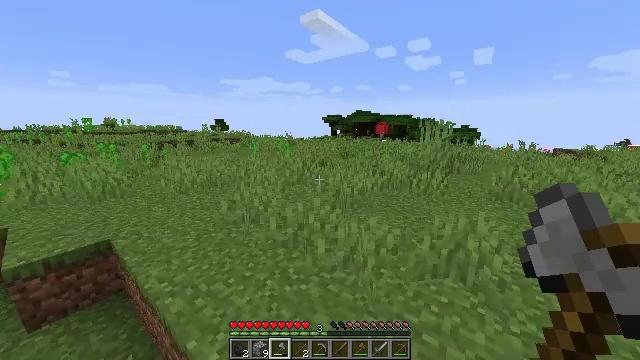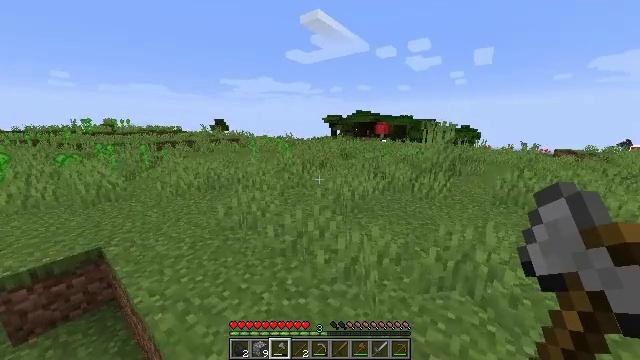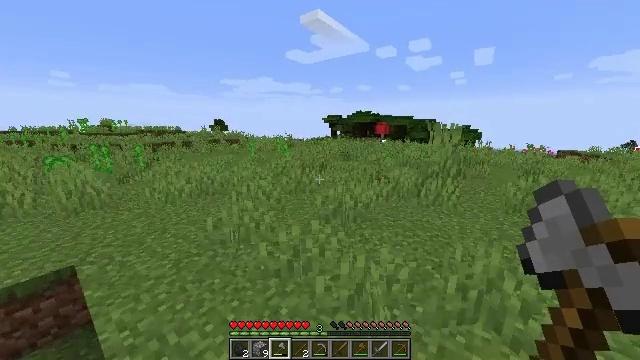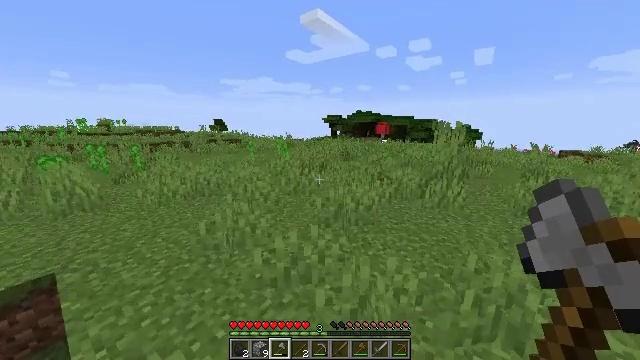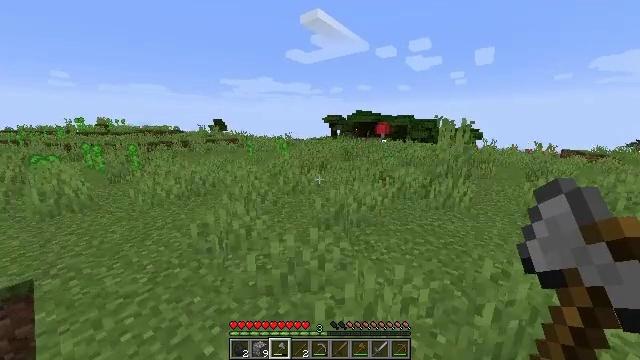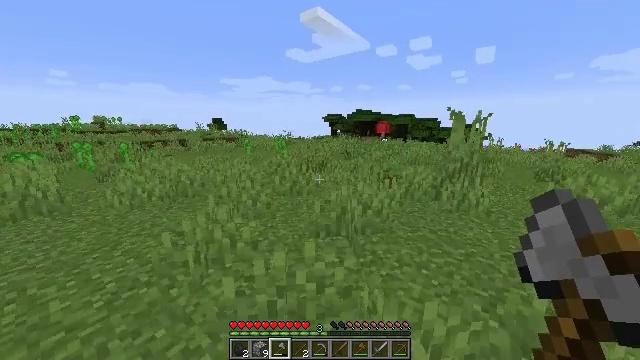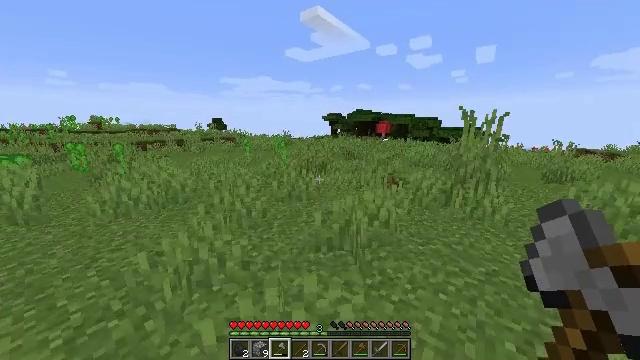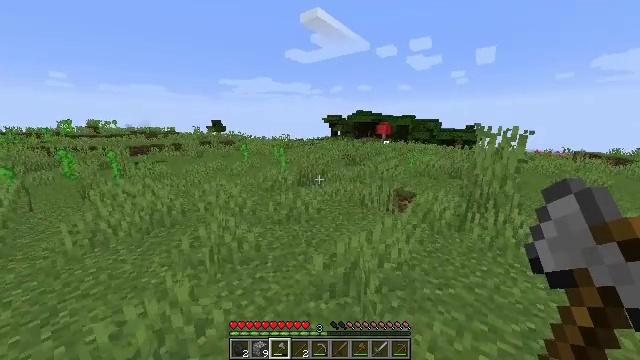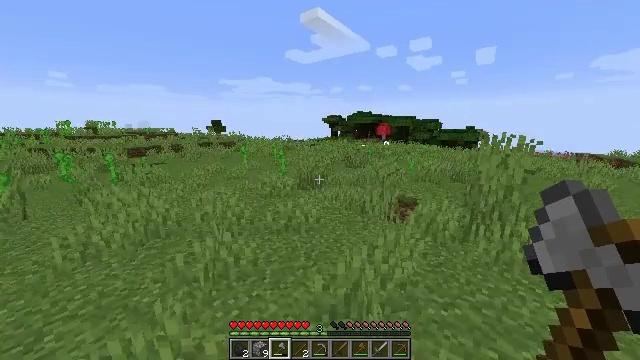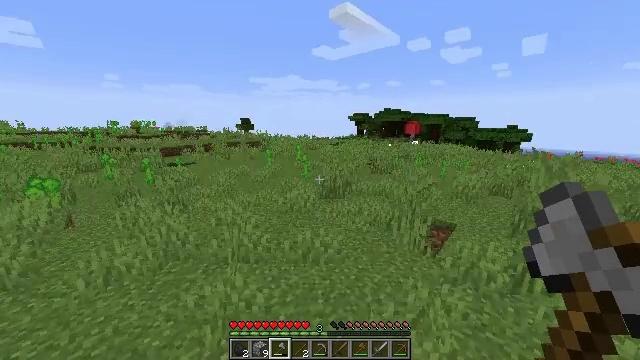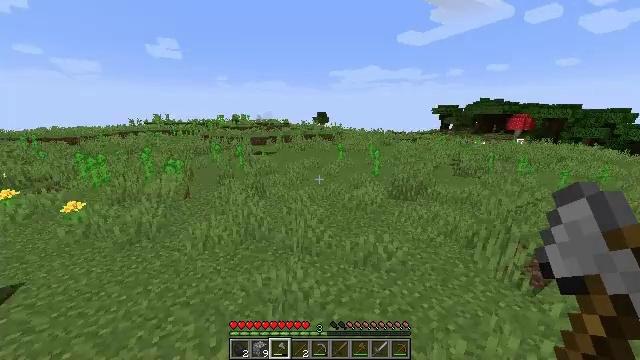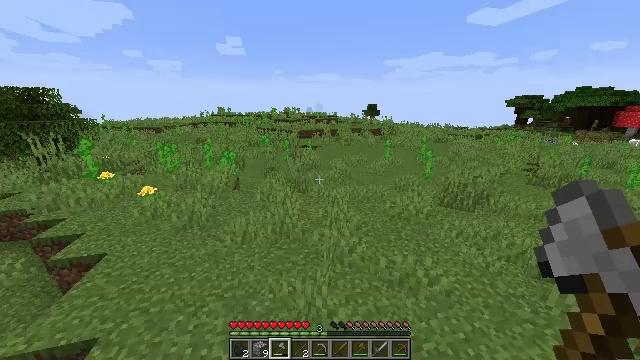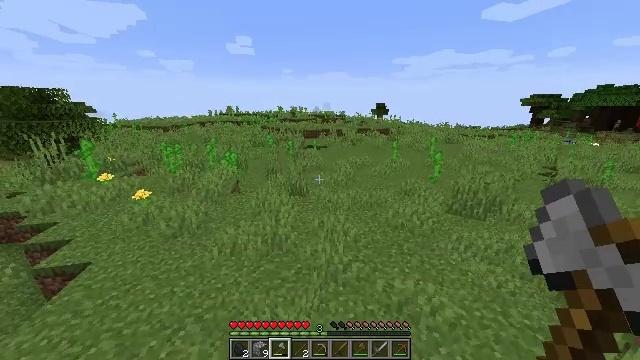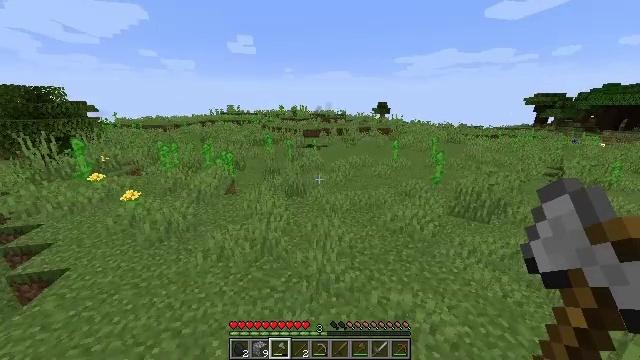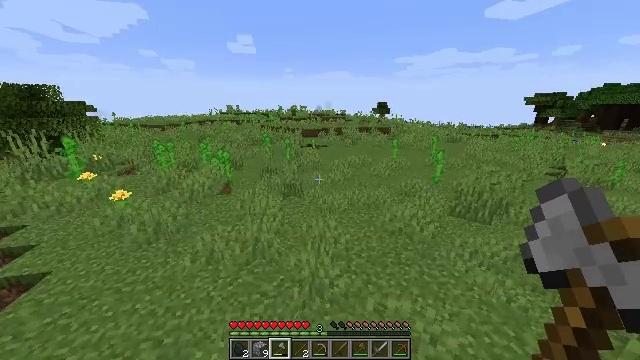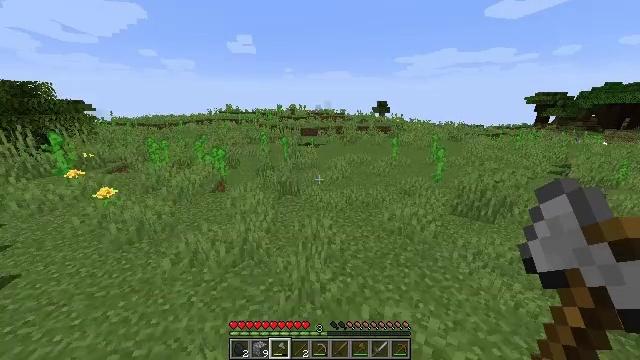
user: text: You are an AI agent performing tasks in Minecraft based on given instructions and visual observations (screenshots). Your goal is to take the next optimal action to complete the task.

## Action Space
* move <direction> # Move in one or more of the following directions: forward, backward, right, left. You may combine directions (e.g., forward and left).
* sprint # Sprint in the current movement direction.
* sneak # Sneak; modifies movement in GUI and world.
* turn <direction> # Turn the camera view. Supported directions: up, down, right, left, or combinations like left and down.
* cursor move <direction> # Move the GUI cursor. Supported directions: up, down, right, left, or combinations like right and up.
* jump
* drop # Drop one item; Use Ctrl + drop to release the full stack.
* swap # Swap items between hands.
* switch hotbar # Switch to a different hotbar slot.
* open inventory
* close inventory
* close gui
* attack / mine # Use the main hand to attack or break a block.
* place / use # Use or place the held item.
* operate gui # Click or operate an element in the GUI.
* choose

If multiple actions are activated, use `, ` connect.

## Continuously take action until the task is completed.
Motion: motion action
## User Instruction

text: Harvest an orange tulip.
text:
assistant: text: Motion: move forward, sprint, jump
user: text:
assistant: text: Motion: move forward, sprint, jump
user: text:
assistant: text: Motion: move forward, sprint, jump
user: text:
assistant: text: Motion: move forward, sprint
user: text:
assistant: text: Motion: move forward, sprint
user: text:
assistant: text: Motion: move forward, sprint
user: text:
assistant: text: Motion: move forward, sprint, jump
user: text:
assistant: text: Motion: move forward, sprint, jump
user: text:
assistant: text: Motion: move forward, sprint, turn left, jump
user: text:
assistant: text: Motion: move forward, sprint, turn left and down, jump
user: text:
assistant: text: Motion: move forward, sprint, turn left and down, jump
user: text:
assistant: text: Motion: move forward, sprint, turn left
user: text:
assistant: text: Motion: move forward, sprint
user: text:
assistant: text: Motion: move forward, sprint
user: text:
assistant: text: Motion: move forward, sprint
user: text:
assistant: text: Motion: move forward, sprint, jump
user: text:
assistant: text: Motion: move forward, sprint, jump
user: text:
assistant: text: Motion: move forward, sprint, jump
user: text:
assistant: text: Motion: move forward, sprint, turn left, jump
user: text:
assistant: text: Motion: move forward, sprint, turn left, jump
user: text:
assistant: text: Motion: move forward, sprint, turn left, jump
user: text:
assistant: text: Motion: move forward, sprint, turn left
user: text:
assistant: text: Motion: move forward, sprint
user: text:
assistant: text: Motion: move forward, sprint
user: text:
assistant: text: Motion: move forward, sprint
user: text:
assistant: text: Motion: move forward, sprint, turn left
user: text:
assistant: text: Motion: move forward, sprint, turn left
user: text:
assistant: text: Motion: move forward, sprint, turn left, jump
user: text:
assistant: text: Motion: move forward, sprint, turn left, jump
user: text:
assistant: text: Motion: move forward, sprint, turn left, jump